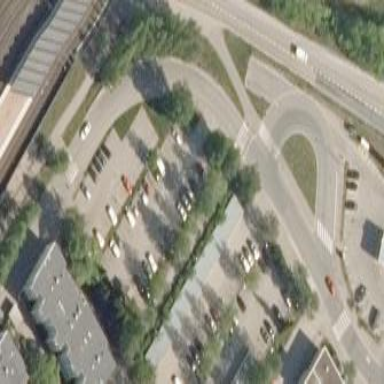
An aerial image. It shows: Garages parking area with garage boxes.